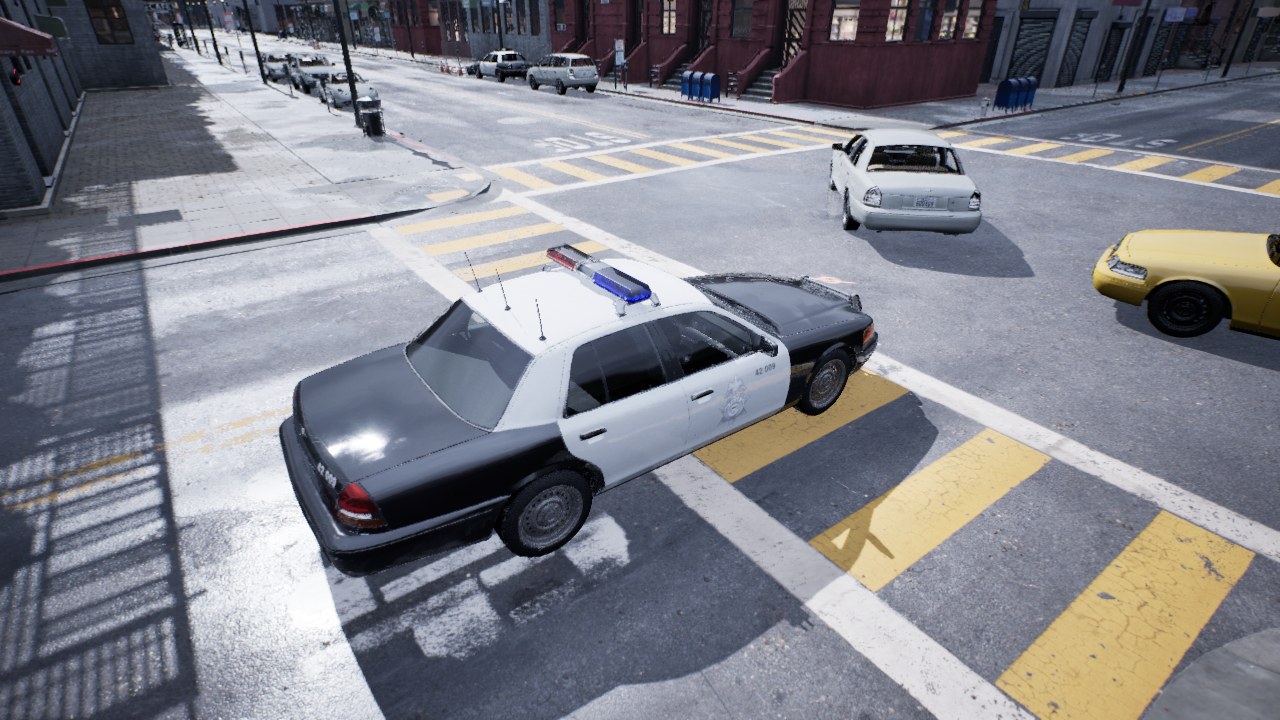
Venue: residential
Lighting: overcast
Vehicle rig: sedan